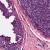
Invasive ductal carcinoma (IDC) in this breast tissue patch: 0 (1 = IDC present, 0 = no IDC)